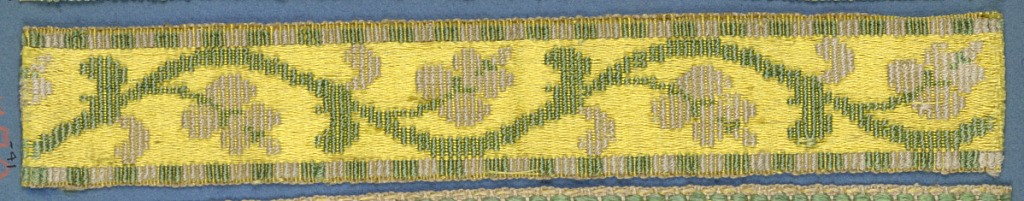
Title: Trimming
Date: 18th century
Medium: silk Technique: uncut supplementary warp pile in a satin foundation (velvet)
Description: Green, white and yellow trimming fragment in a design of large and small leaves on a serpentine stem.